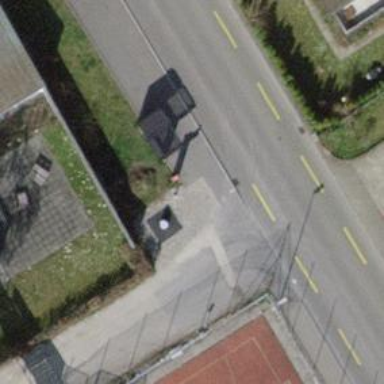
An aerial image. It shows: Bus stop with shelter. It is platform for public transport.